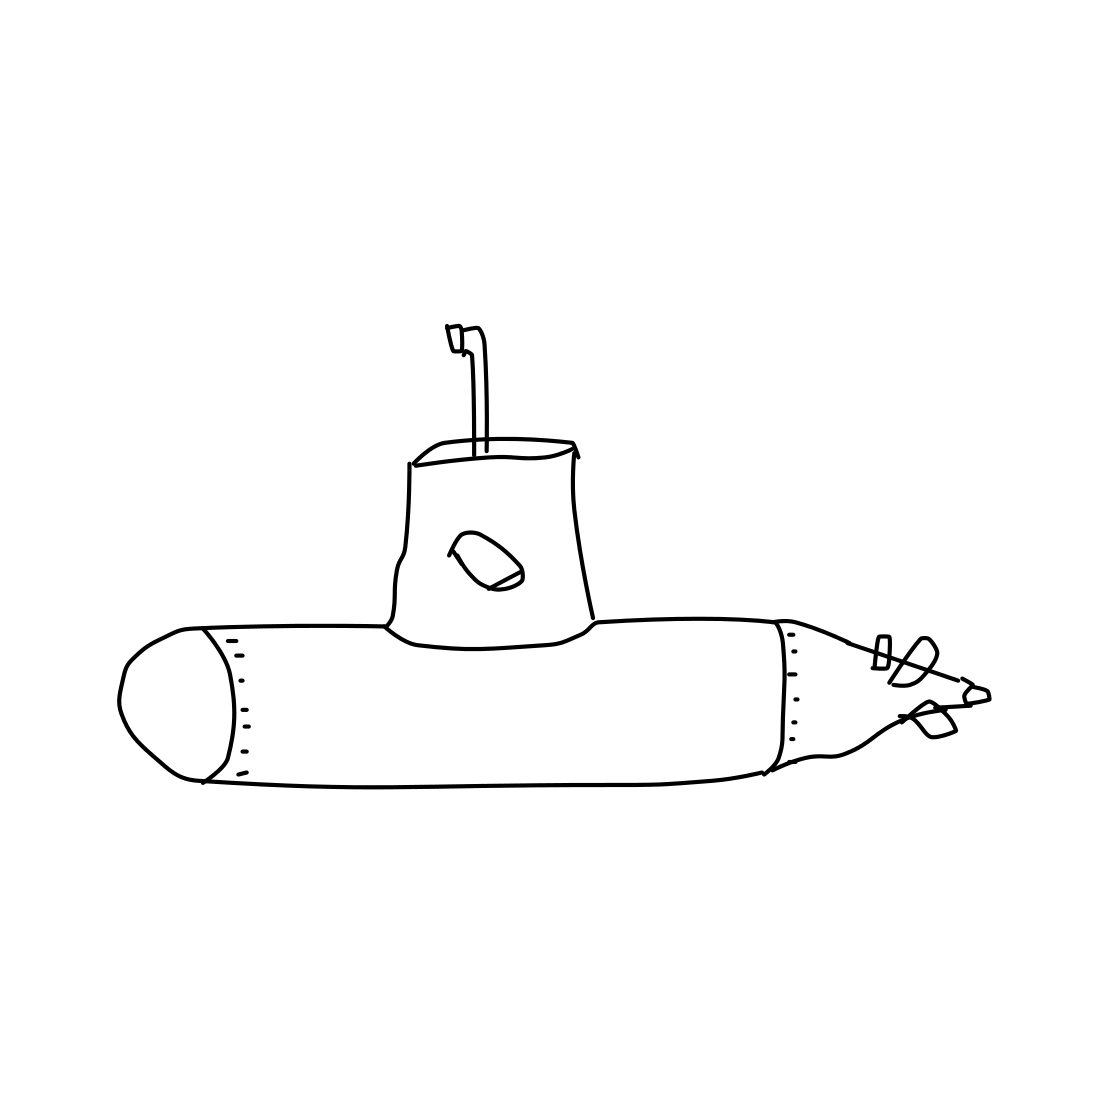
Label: submarine